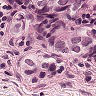
Metastatic tissue present: yes